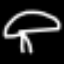
Label: mushroom